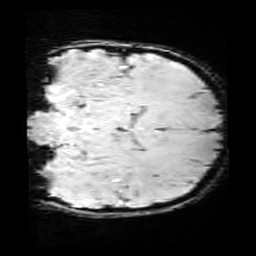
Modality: SWI
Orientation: coronal
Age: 13
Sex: male
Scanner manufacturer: siemens
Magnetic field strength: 3 T
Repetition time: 0.027 s
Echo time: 0.02 s